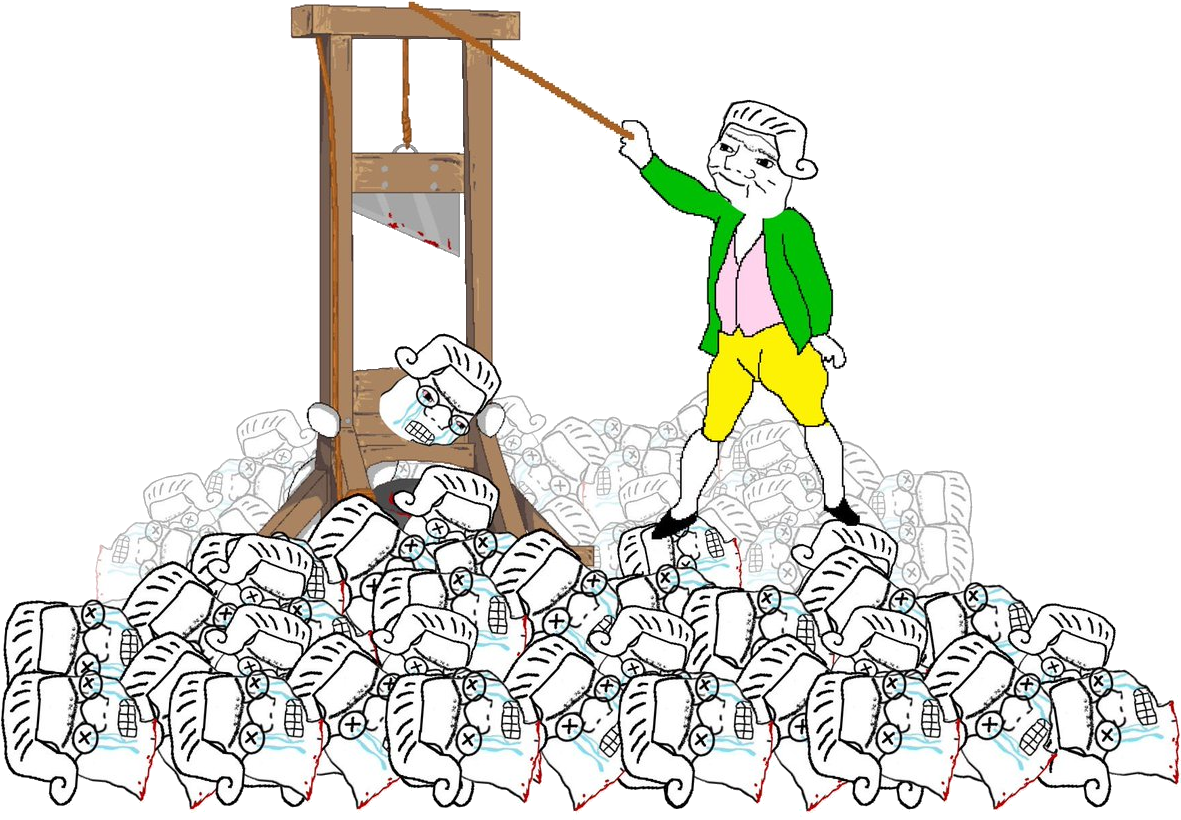
Label: 5_Boomer